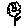
Label: flower